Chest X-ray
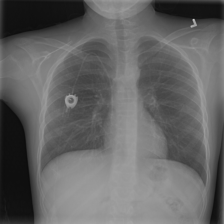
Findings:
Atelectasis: negative
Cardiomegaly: negative
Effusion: negative
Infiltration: negative
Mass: negative
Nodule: negative
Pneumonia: negative
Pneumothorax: negative
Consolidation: negative
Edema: negative
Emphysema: negative
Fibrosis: negative
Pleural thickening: negative
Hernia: negative